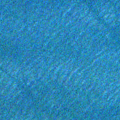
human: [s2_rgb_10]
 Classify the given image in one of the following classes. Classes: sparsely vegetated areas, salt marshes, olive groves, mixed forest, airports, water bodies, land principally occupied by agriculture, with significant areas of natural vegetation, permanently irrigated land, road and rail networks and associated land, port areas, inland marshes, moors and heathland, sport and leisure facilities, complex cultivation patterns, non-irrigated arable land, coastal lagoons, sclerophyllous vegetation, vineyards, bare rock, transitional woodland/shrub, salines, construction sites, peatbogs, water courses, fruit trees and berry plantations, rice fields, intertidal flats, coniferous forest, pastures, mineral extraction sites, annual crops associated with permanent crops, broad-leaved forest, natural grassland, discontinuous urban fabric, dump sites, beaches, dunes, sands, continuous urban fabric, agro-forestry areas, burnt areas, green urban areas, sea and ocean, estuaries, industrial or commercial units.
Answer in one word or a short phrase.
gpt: sea and ocean